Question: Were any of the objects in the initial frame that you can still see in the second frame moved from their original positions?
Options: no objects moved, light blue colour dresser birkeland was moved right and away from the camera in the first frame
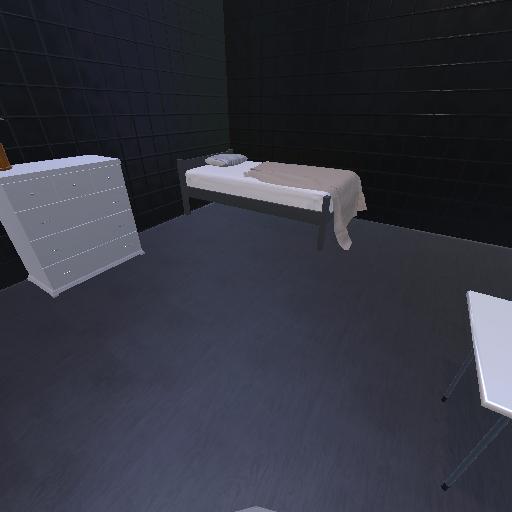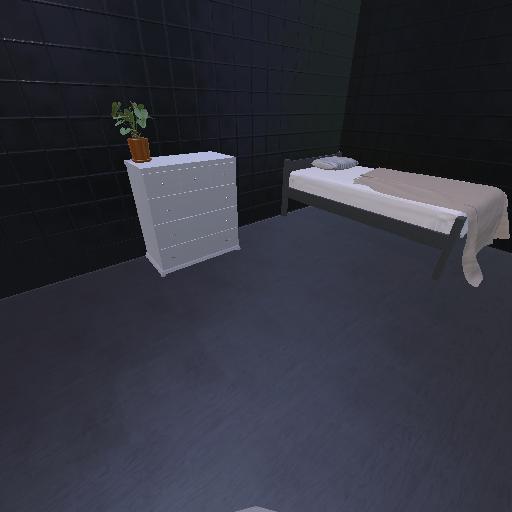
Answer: no objects moved